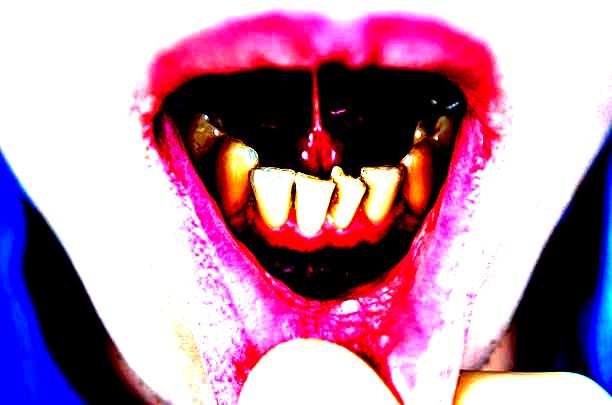
Condition: Gingivitis